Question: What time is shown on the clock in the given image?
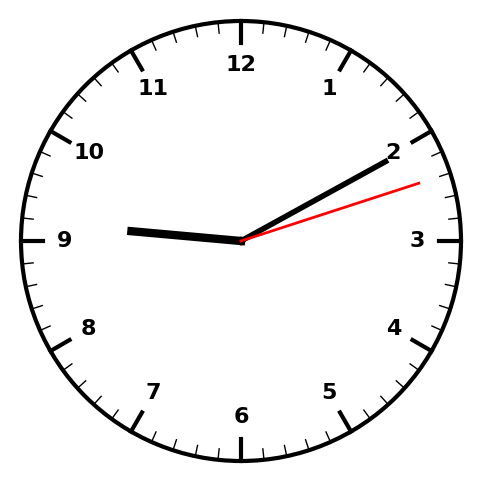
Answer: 09:10:12